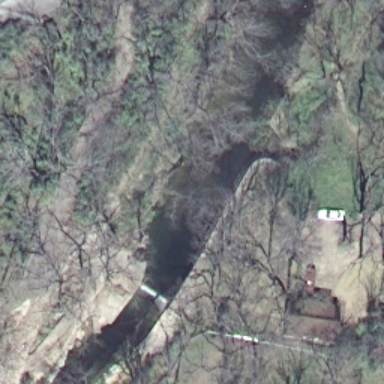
It is a river with dense forest on one bank and houses on the other side .